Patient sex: F
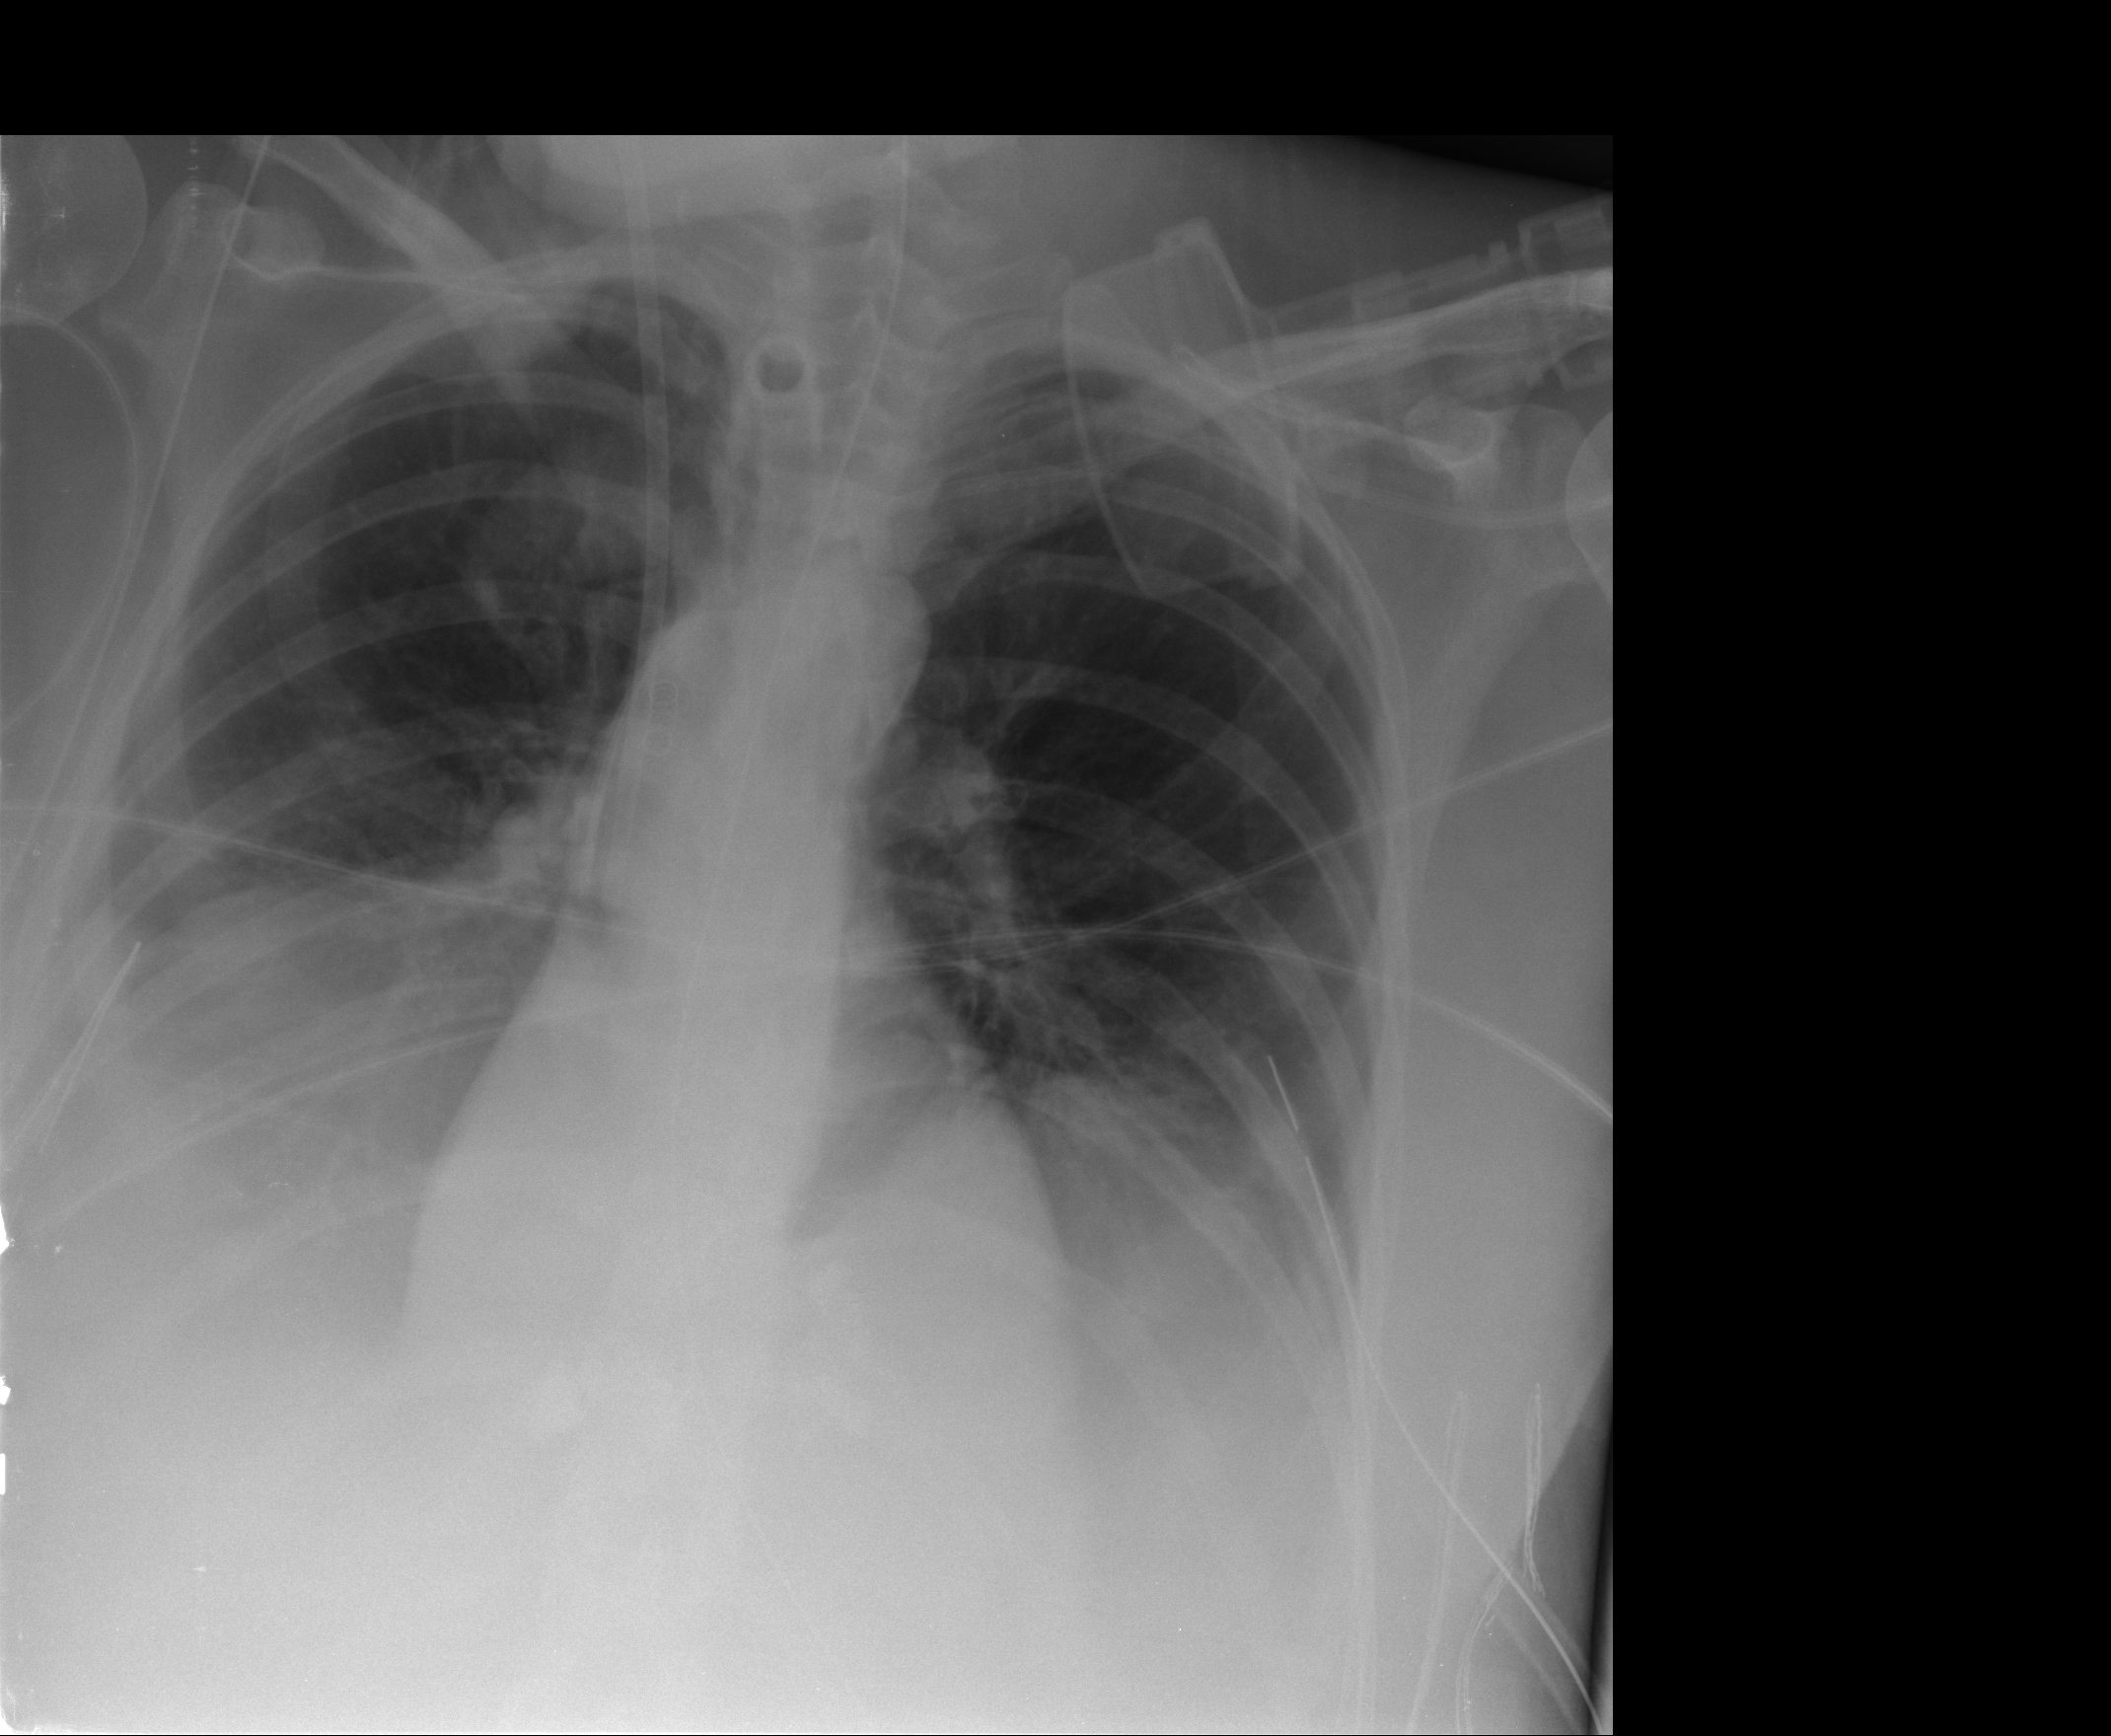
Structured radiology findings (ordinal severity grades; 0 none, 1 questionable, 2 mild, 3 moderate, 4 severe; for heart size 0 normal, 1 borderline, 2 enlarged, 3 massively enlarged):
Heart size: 0
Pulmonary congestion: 0
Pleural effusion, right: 2
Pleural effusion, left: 2
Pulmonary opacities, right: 0
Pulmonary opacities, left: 0
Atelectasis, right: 2
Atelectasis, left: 2